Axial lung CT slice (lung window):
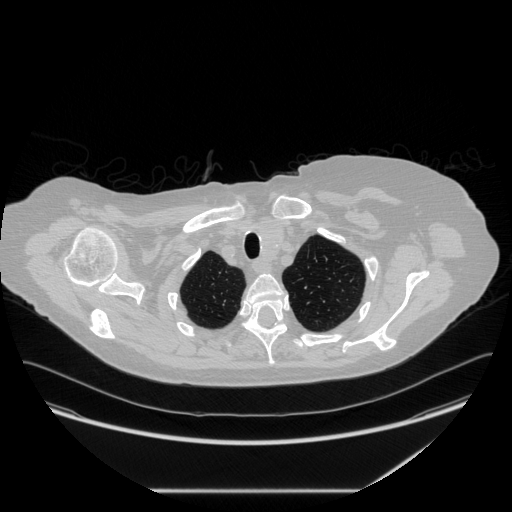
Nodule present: no